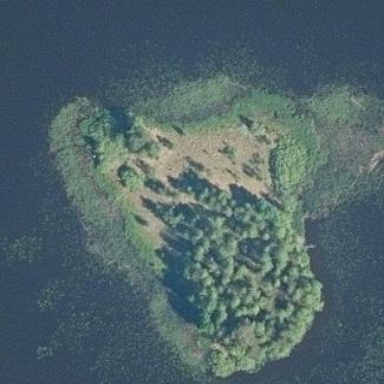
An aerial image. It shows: Island.